Question: By default, the UINavigationBar should be tall in portrait orientation and short in landscape orientation. Most of the time, my app behaves like this, but sometimes when changing from landscape back to portrait, the navigation bar does not resize properly. Is there a command to forcibly redraw the navigation bar to the correct height?
This is a screenshot of the mishap. The navigation bar remains short after rotating from landscape to portrait. There is a perpetual white space below the bar, equaling the remainder of the height that it should be.

My UIViewController has this relevant orientation code:
'''
- (BOOL)shouldAutorotateToInterfaceOrientation:(UIInterfaceOrientation)interfaceOrientation
{
return YES;
}
- (NSUInteger)supportedInterfaceOrientations
{
return UIInterfaceOrientationMaskAll;
}
- (BOOL)shouldAutorotate
{
return YES;
}
'''
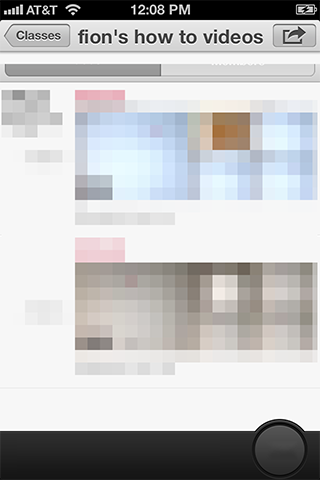
Answer: It ain't look pretty, but I just I solved it by hardcoding:
'''
self.navigationController.navigationBar.height = 44.0;
'''
Where setHeight is a category method for UIViews which, as the name implies, changes the frame's height.